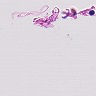
Metastatic tissue present: no